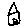
Label: house